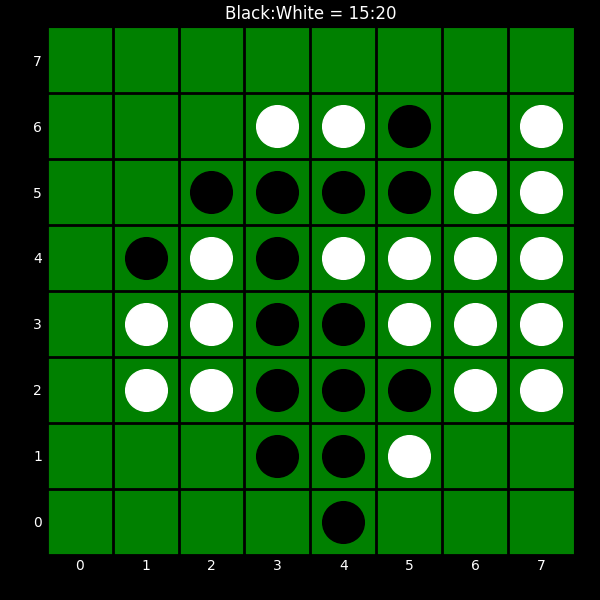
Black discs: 15
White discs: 20